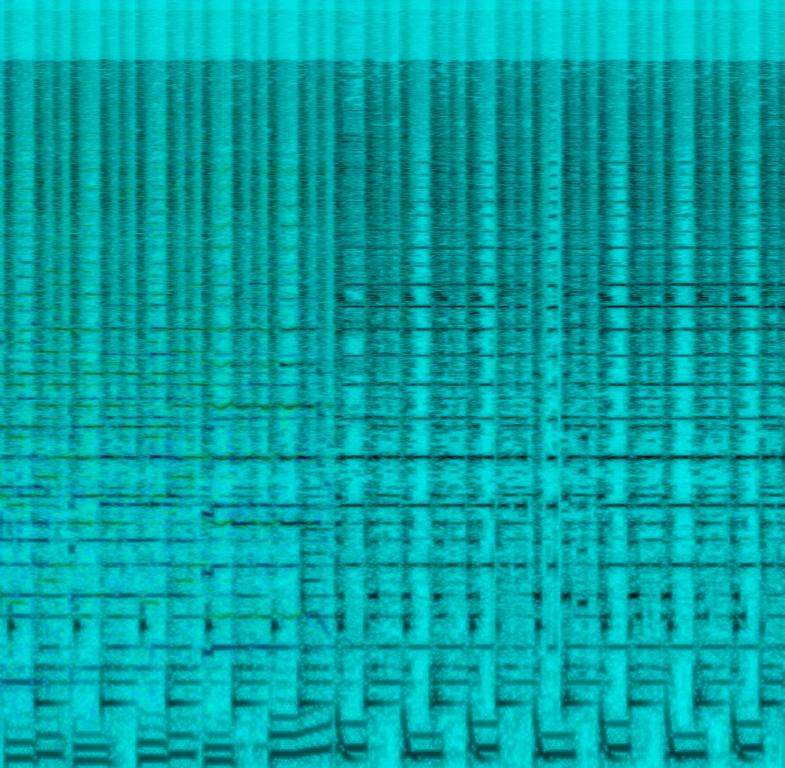
The Folk song features a flat, echoing male vocal talking over addictive accordion melody, wide piano chords, groovy bass, "4 on the floor" kick pattern, tinny percussive elements, energetic open hats, shimmering shakers and offbeat electric guitar chords. It sounds uplifting and low quality.